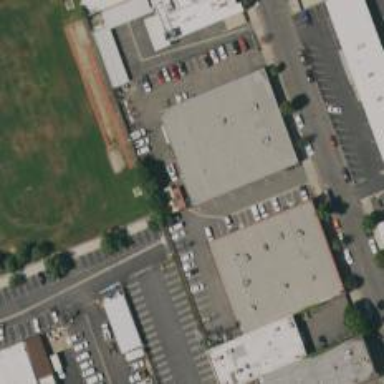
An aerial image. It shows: Industrial building.